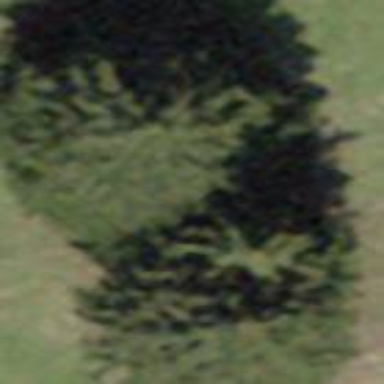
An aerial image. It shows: Forest area.